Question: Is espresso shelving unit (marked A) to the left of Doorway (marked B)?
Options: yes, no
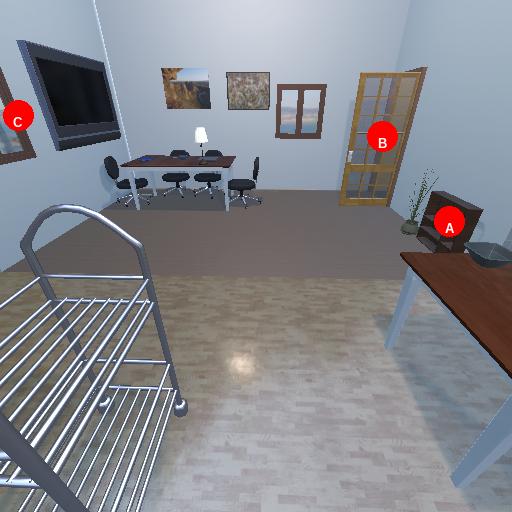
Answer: yes